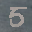
Label: 5